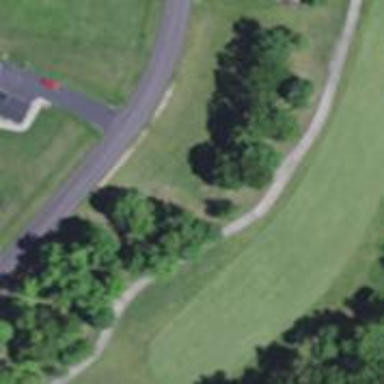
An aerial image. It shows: Path for both road and golf.